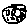
Label: moon